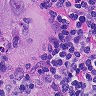
Metastatic tissue present: yes